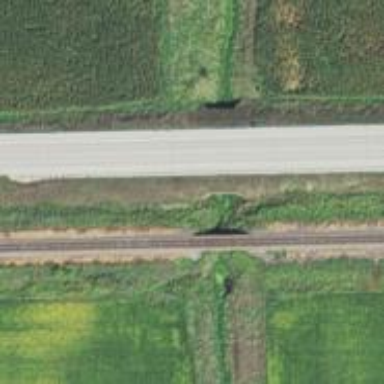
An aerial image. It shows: Bridge over railway line.